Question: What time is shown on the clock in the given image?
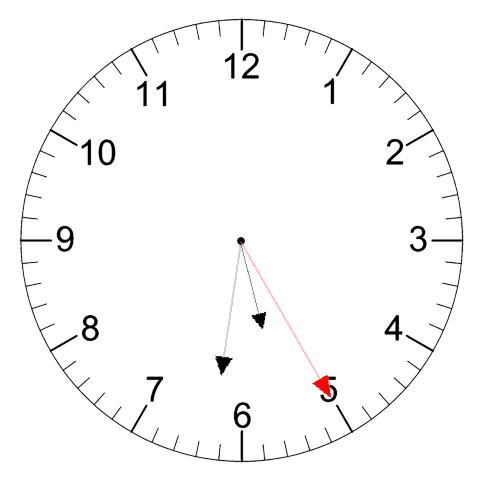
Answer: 05:31:25